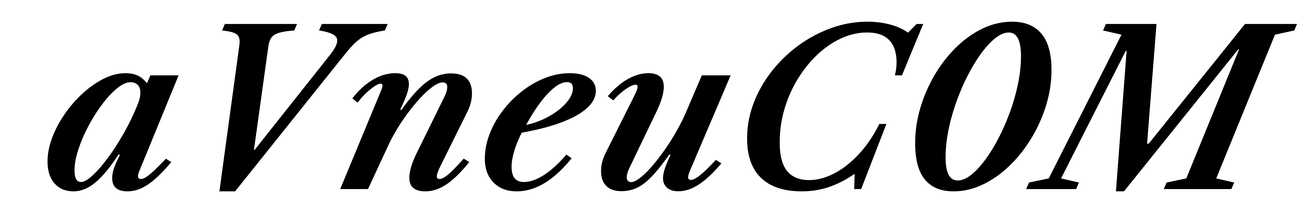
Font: LibreCaslonText-Italic_SemiBold_Italic